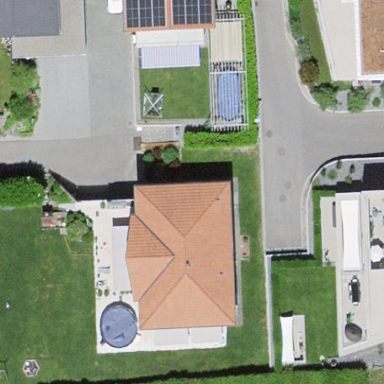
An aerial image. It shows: Residential building.